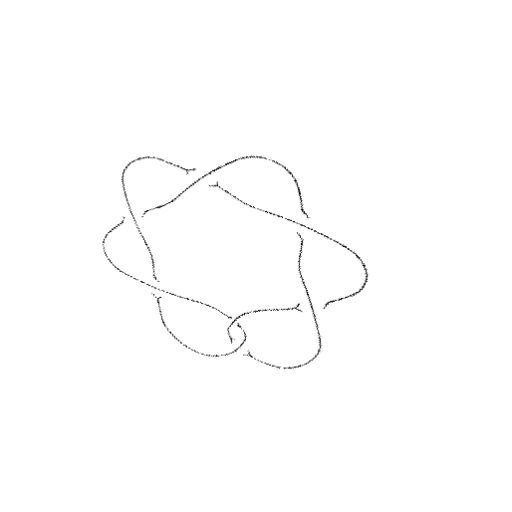
Crossing number: 7